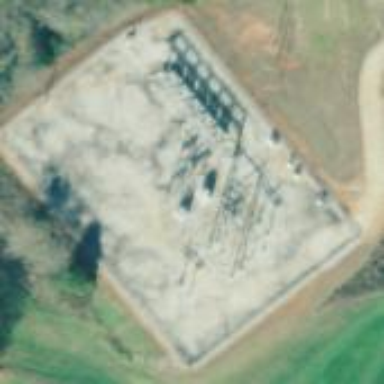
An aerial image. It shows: Distribution level power substation surrounded by fence.